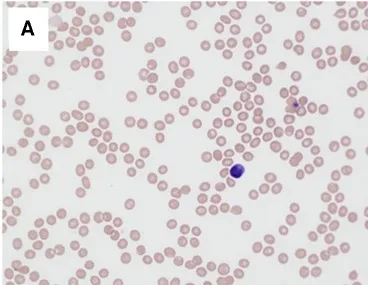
Blood and bone marrow cytology. Peripheral blood smear.
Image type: pathology (giemsa)